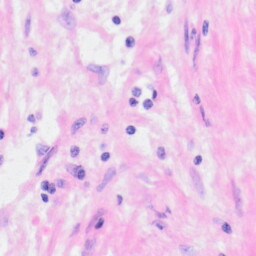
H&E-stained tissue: Kidney